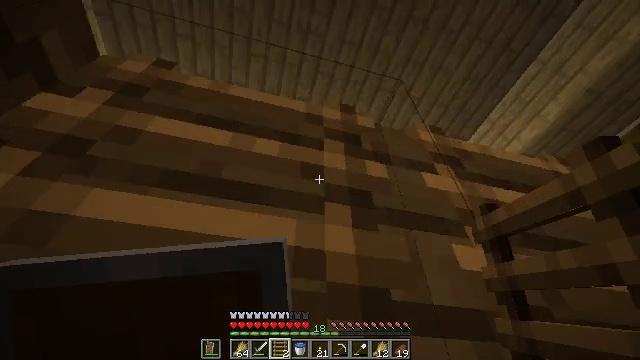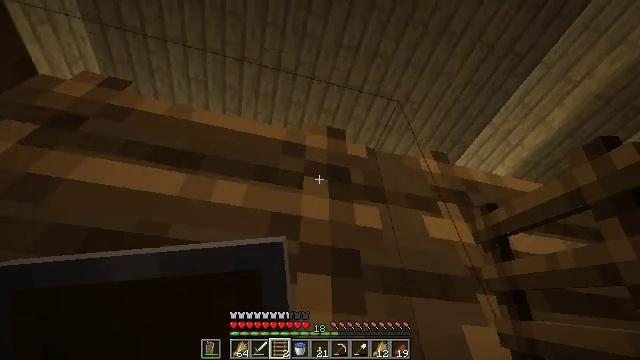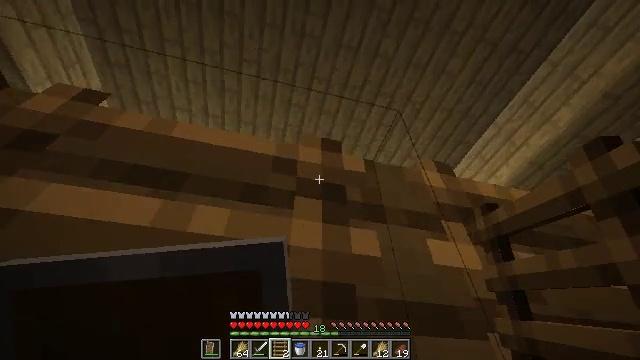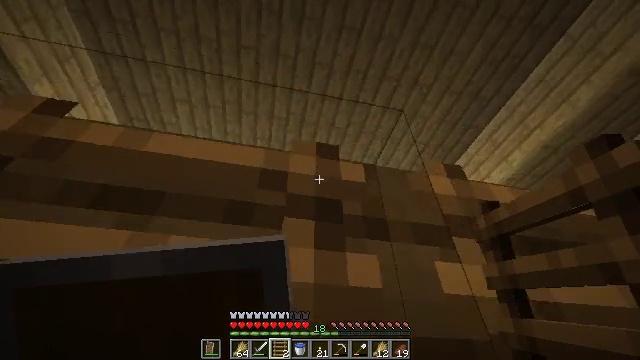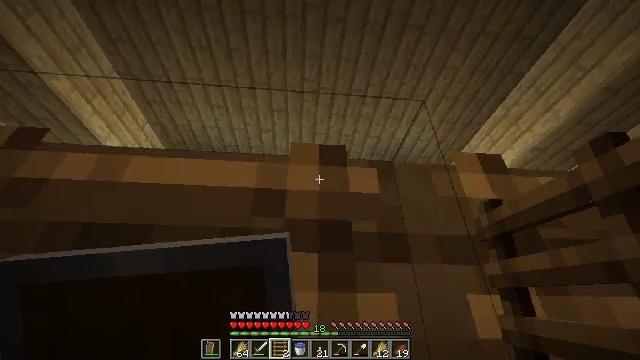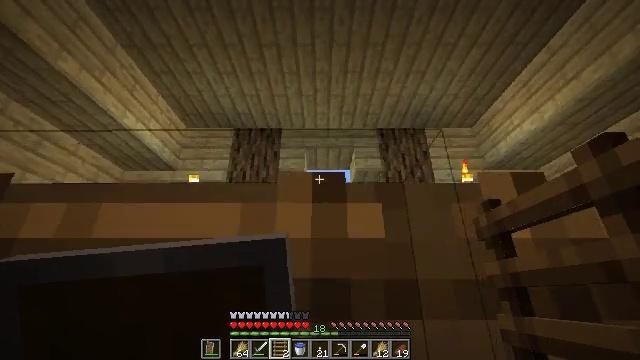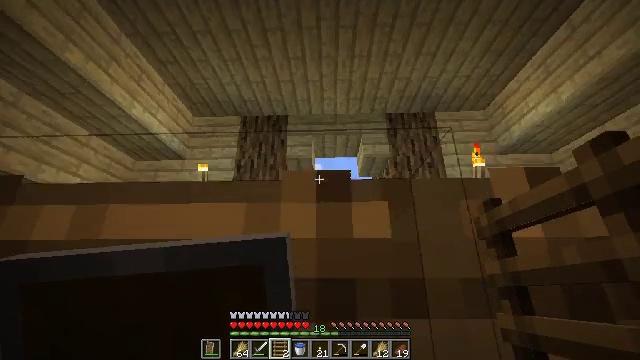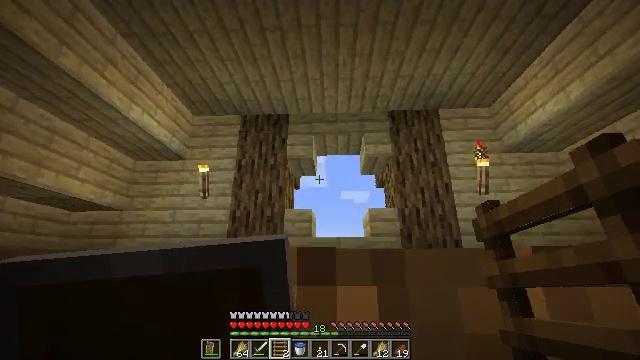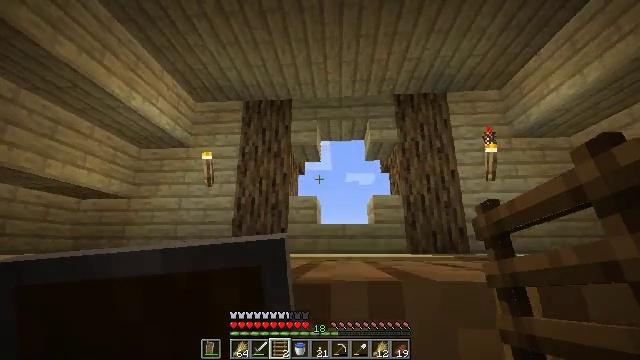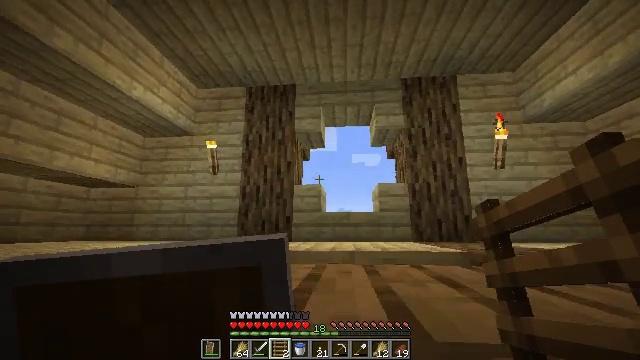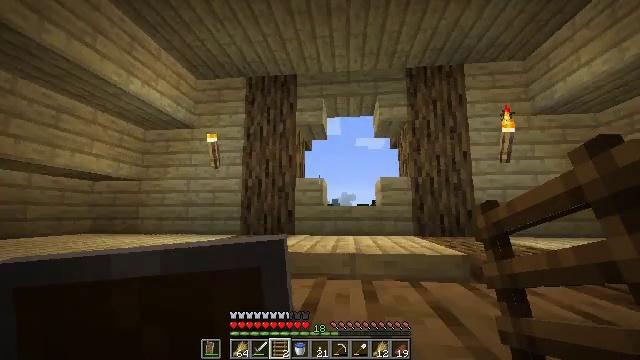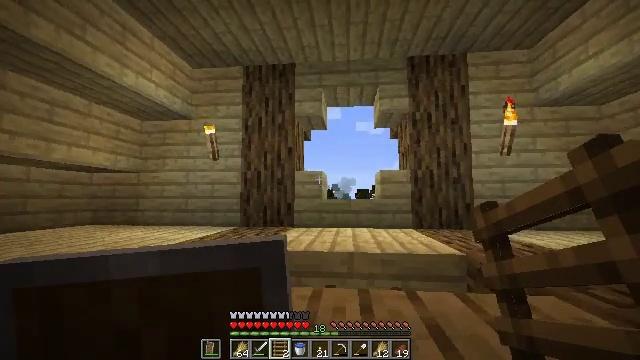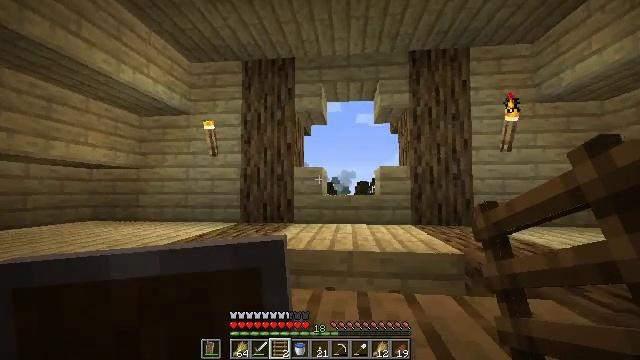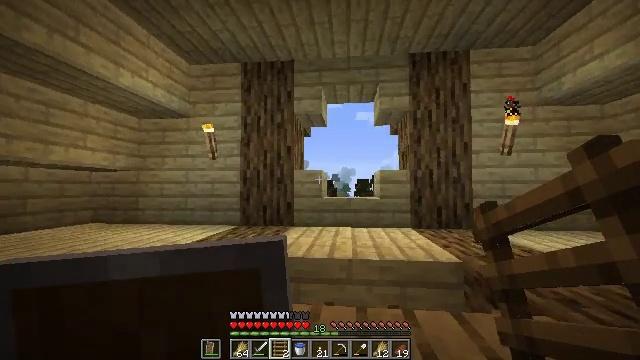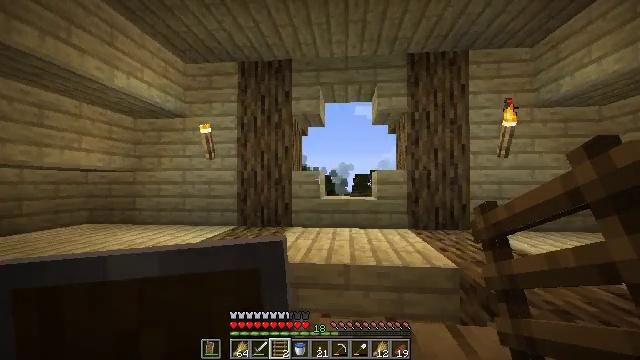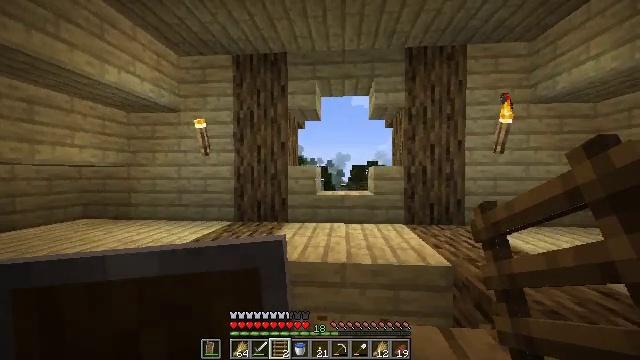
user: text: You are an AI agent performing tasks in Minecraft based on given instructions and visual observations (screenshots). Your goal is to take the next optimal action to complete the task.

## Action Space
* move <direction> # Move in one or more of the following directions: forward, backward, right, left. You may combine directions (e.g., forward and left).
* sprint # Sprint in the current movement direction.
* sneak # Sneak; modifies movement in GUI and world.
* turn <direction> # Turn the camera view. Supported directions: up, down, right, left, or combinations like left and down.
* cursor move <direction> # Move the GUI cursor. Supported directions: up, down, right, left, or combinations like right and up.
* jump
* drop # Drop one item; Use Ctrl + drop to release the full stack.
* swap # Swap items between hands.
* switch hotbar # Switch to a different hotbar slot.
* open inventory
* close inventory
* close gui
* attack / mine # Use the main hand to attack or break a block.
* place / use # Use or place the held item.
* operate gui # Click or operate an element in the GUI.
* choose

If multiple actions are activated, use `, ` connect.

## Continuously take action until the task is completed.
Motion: motion action
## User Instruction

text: Mine the ladder from the wall.
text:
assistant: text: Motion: move forward, jump
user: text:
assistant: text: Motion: move forward, jump
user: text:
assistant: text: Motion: move forward, turn left and down, jump
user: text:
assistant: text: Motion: move forward, turn left and down, jump
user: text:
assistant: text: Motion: move forward, turn left and down, jump
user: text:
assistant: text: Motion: move forward, turn left and down, jump
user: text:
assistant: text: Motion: move forward, turn down, jump
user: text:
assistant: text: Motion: move forward, turn left and down, jump
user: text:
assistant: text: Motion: move forward, turn left and down, jump
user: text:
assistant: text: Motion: move forward, turn down, jump
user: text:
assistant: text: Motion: move forward, turn down, jump
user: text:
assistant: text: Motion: move forward, turn down, jump
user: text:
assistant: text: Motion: move forward, jump
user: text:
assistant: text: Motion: move forward, turn down, jump
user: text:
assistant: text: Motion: move forward, turn down, jump
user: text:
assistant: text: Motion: move forward, turn down, jump
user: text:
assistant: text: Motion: move forward, turn down, jump
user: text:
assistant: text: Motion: move forward, turn down, jump
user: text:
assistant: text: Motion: move forward, turn down, jump
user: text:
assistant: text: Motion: move forward, turn down, jump
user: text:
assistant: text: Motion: move forward, turn left and down, jump
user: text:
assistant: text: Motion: move forward, turn left and down, jump
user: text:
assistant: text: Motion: move forward, turn left and down, jump
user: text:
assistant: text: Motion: move forward, turn left and down
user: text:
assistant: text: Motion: move forward, turn down
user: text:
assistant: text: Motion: move forward, turn down
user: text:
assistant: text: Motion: move forward, turn down
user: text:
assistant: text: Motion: move forward, turn right and down
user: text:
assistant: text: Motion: move forward, turn right and down
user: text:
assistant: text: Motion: move forward, turn right and down